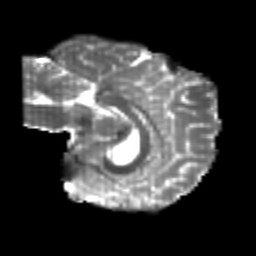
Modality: T2w
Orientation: sagittal
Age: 21
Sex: female
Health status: healthy
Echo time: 0.074 s